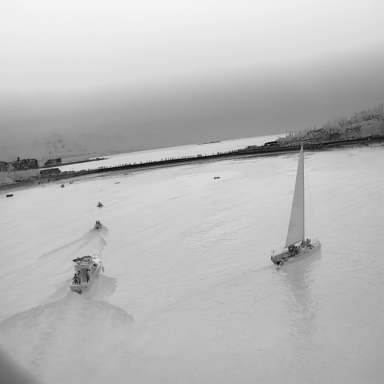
There are five objects shown in the infrared image, including a sailboat, three canoes, and a bulk_carrier.